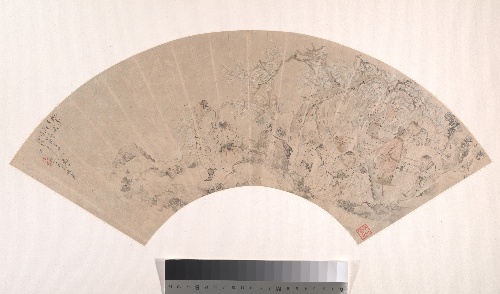
Title: 清   沙馥   桃李芳園圖   摺扇|The Peach and Plum Garden
Artist: Sha Fu
Artist bio: Chinese, 1831–1906
Date: 1879
Object type: Folding fan mounted as an album leaf
Classification: Paintings
Medium: Folding fan mounted as an album leaf; ink and color on alum paper
Culture: China
Period: Qing dynasty (1644–1911)
Dimensions: 7 x 21 3/8 in. (17.8 x 54.3 cm)
Department: Asian Art
Credit line: Gift of Robert Hatfield Ellsworth, in memory of La Ferne Hatfield Ellsworth, 1986
Accession year: 1986
Repository: Metropolitan Museum of Art, New York, NY
Tags: Men|Tables